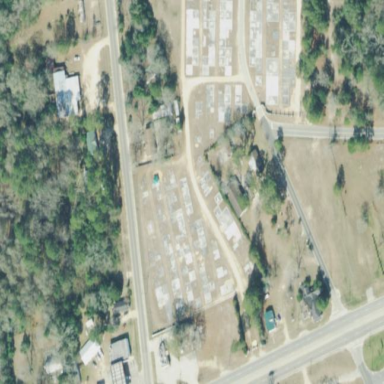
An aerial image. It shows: Cemetery.